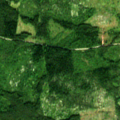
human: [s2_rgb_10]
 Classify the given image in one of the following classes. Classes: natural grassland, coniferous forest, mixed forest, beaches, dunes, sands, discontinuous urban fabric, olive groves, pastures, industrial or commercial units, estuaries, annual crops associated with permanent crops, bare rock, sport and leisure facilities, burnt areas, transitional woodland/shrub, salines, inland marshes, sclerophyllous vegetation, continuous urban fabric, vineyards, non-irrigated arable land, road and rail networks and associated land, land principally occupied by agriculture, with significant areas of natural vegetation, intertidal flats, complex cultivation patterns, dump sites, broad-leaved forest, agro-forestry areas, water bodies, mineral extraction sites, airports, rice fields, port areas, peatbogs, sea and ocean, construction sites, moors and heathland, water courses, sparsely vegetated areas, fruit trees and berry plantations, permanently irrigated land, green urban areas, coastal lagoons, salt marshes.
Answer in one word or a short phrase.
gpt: coniferous forest, mixed forest, transitional woodland/shrub